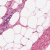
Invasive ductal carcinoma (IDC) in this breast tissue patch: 0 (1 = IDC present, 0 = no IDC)